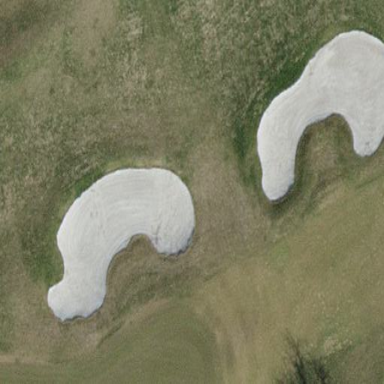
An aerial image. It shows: Golf bunker filled with sandy terrain.